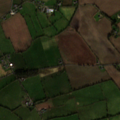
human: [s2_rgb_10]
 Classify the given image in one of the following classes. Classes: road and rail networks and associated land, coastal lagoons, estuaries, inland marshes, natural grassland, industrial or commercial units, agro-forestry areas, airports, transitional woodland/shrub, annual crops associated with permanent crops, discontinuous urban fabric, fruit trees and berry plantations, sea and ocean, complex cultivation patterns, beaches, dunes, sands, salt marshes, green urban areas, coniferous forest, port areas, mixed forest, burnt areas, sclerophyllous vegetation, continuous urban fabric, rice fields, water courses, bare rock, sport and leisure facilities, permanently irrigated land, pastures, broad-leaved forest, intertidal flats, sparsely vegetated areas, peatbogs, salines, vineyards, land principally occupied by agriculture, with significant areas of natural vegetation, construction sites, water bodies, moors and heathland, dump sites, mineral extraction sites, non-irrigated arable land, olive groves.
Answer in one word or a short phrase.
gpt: non-irrigated arable land, pastures